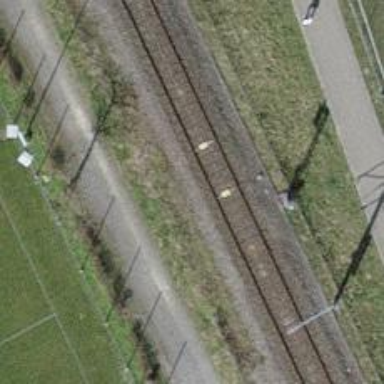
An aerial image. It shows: Railway signal.